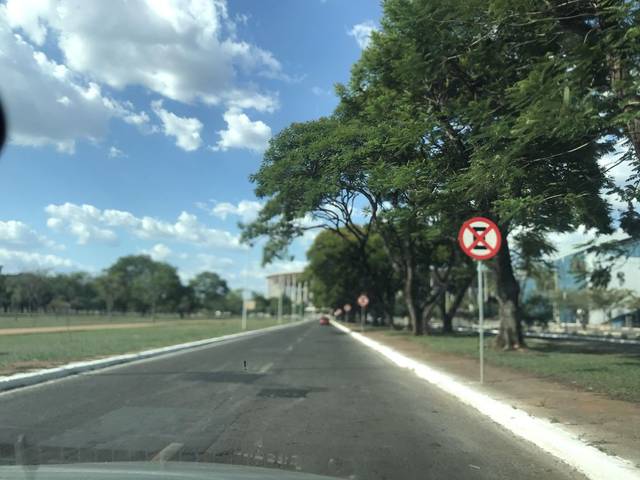
Region: Brazil
Coordinates: -15.789, -47.902